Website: crate-barrel
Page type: store-pickup
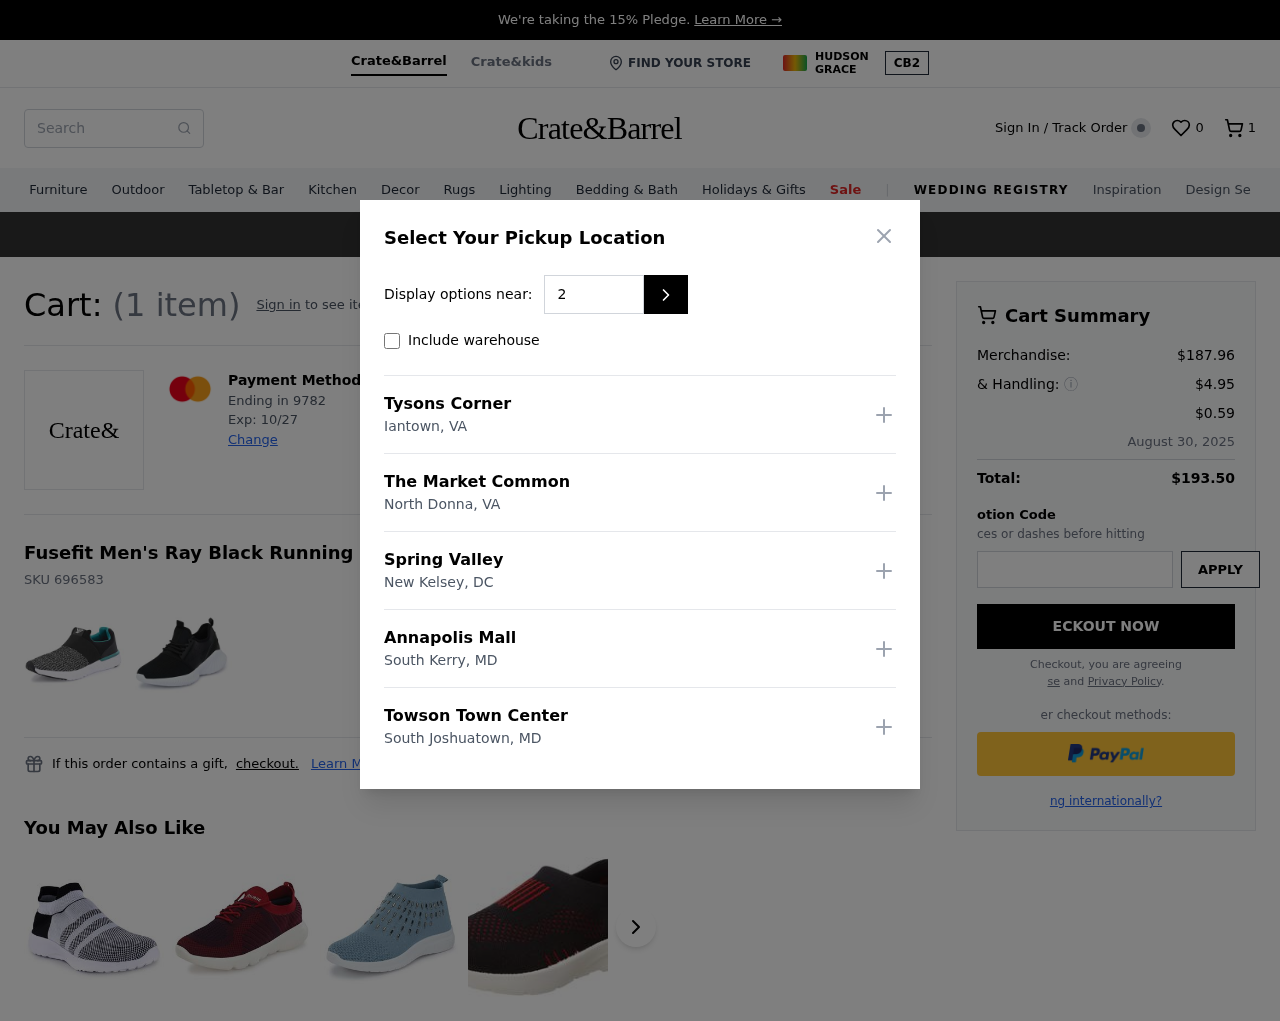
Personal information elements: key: PII_CARD_EXPIRY
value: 10/27
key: PII_CARD_LAST4
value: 9782
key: PII_LOCATION1_CITY
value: Iantown
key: PII_LOCATION1_NAME
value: Tysons Corner
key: PII_LOCATION1_STATE
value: VA
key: PII_LOCATION2_CITY
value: North Donna
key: PII_LOCATION2_NAME
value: The Market Common
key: PII_LOCATION2_STATE
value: VA
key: PII_LOCATION3_CITY
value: New Kelsey
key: PII_LOCATION3_NAME
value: Spring Valley
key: PII_LOCATION3_STATE
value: DC
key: PII_LOCATION4_CITY
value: South Kerry
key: PII_LOCATION4_NAME
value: Annapolis Mall
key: PII_LOCATION4_STATE
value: MD
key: PII_LOCATION5_CITY
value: South Joshuatown
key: PII_LOCATION5_NAME
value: Towson Town Center
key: PII_LOCATION5_STATE
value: MD
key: PII_POSTCODE
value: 29500
Product elements: key: PRODUCT1_NAME
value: Fusefit Men's Ray Black Running Shoes-6 UK (40 EU) (7 US) (FFR-368_6)
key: PRODUCT1_SKU
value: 696583
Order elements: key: ORDER_NUM_ITEMS
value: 1
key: ORDER_NUM_ITEMS
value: (1 item)
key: ORDER_SUBTOTAL
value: $187.96
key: ORDER_SHIPPING_COST
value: $4.95
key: ORDER_SURCHARGE
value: $0.59
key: ORDER_DELIVERY_DATE
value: August 30, 2025
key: ORDER_TOTAL
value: $193.50
Search elements: key: HEADER_SEARCH
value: Search
Other elements: key: WISHLIST_NUM_ITEMS
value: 0